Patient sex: F
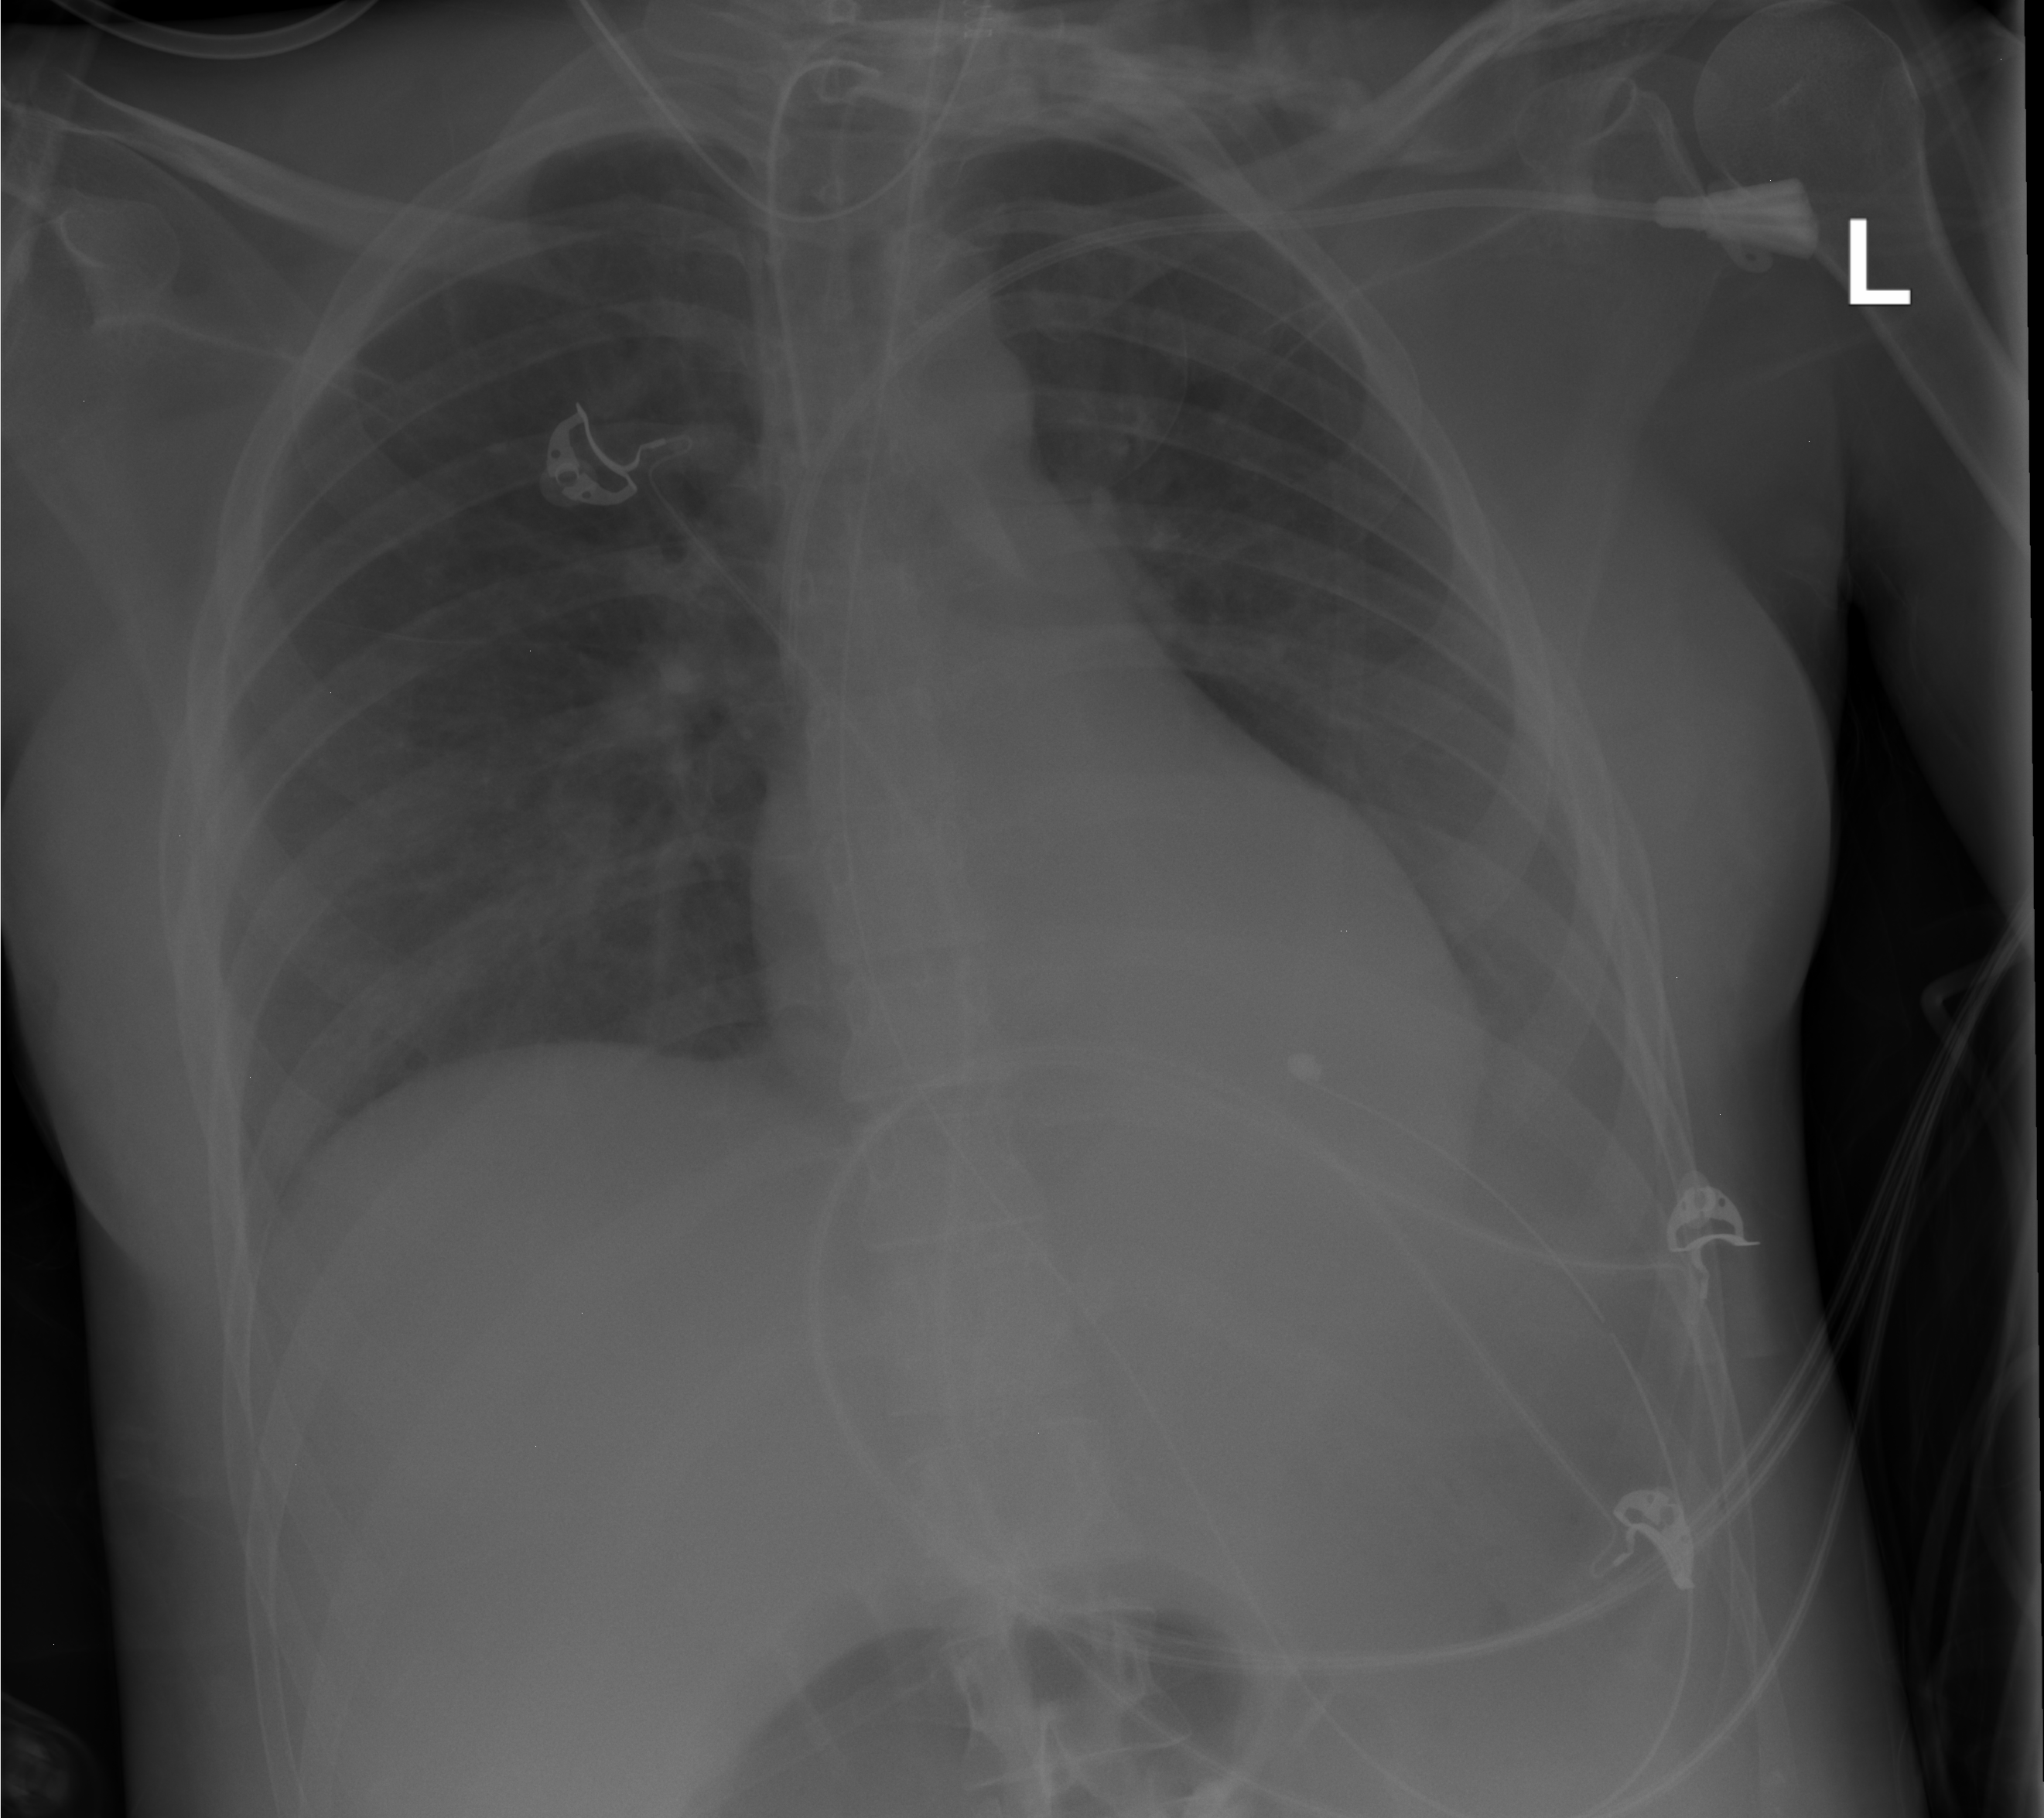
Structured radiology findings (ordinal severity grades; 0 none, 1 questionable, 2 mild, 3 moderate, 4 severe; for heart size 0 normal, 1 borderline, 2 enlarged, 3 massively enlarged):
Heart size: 1
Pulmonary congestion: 0
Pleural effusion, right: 0
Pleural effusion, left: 2
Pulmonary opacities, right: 0
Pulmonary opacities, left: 0
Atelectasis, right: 0
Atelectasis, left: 0